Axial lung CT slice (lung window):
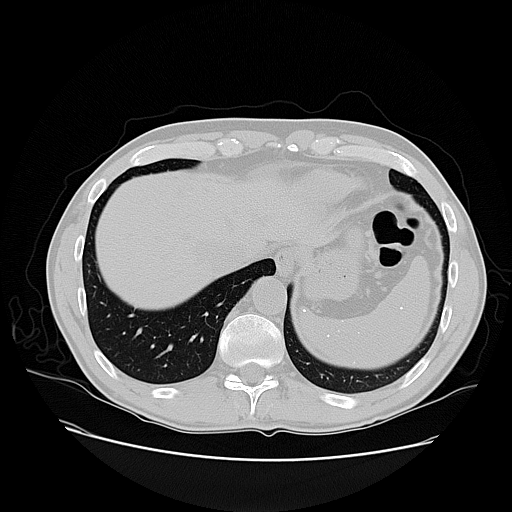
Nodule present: no